Question: I am trying to display MaterializeCSS's radio buttons inline, but there is a gap between them. Any help would be appreciated!
Minimum Reproducible Code:
'''
<link rel="stylesheet" href="https://cdnjs.cloudflare.com/ajax/libs/materialize/1.0.0/css/materialize.min.css">
<script src="https://cdnjs.cloudflare.com/ajax/libs/materialize/1.0.0/js/materialize.min.js"></script>
<label>
<input name="group1" type="radio" />
<span>Yes</span>
</label>
<label>
<input name="group1" type="radio" />
<span>No</span>
</label>
<label>
<input name="group1" type="radio" />
<span>I don't know</span>
</label>
'''
Image displaying the issue:

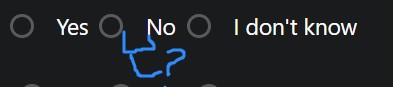
Answer: I found a solution, just set 'style="padding-left: 24px;"' to span.
Code:
'''
<link rel="stylesheet" href="https://cdnjs.cloudflare.com/ajax/libs/materialize/1.0.0/css/materialize.min.css">
<script src="https://cdnjs.cloudflare.com/ajax/libs/materialize/1.0.0/js/materialize.min.js"></script>
<label>
<input name="group1" type="radio" />
<span style="padding-left: 24px;">Yes</span>
</label>
<label>
<input name="group1" type="radio" />
<span style="padding-left: 24px;">No</span>
</label>
<label>
<input name="group1" type="radio" />
<span style="padding-left: 24px;">I don't know</span>
</label>
'''